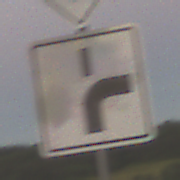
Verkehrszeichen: VerlaufVorfahrtsstrasse8
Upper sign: Vorfahrtsstrasse
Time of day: SunriseSunset
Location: Outdoor (Nature)
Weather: Clear
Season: NotSpecified
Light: Natural